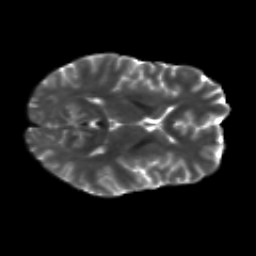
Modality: T2w
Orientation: axial
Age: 34
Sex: female
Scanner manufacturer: siemens
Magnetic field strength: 3 T
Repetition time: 8.8 s
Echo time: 0.085 s